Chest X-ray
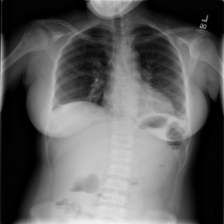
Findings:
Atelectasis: positive
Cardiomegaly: negative
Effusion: negative
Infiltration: negative
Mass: negative
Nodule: negative
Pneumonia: negative
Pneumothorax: negative
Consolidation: negative
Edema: negative
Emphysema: negative
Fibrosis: negative
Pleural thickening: negative
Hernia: negative